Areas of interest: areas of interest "Hui Min Ecological Park Swimming Hall"
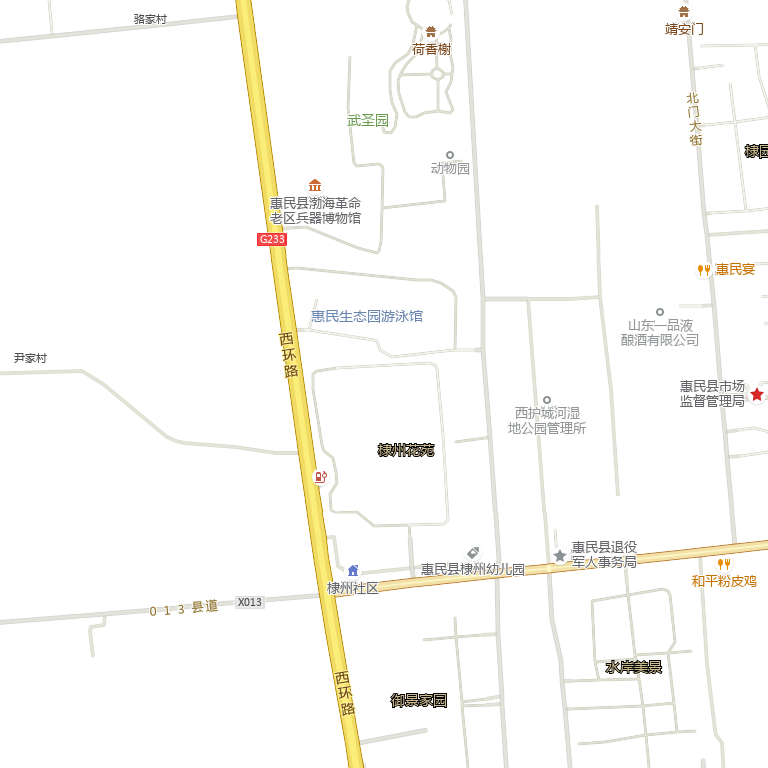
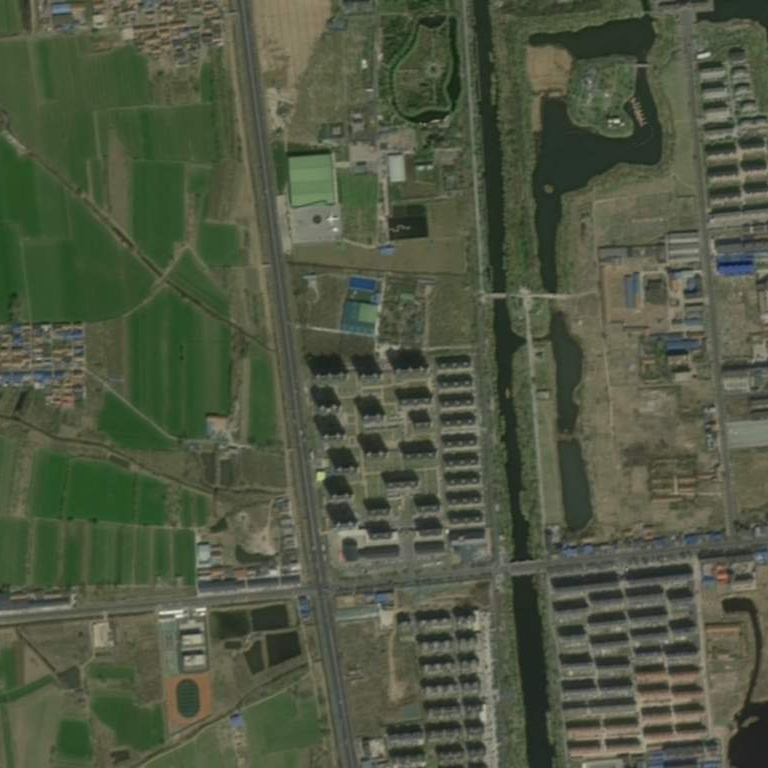